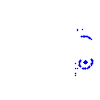
Particle: proton